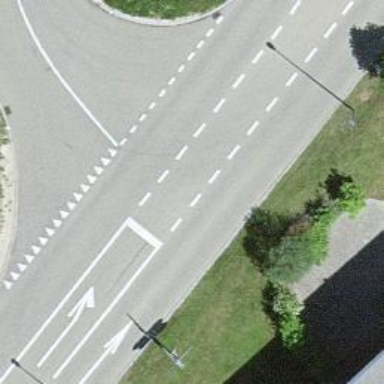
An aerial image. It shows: Primary road with asphalt surface.